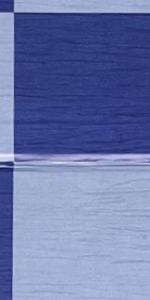
Label: Empty